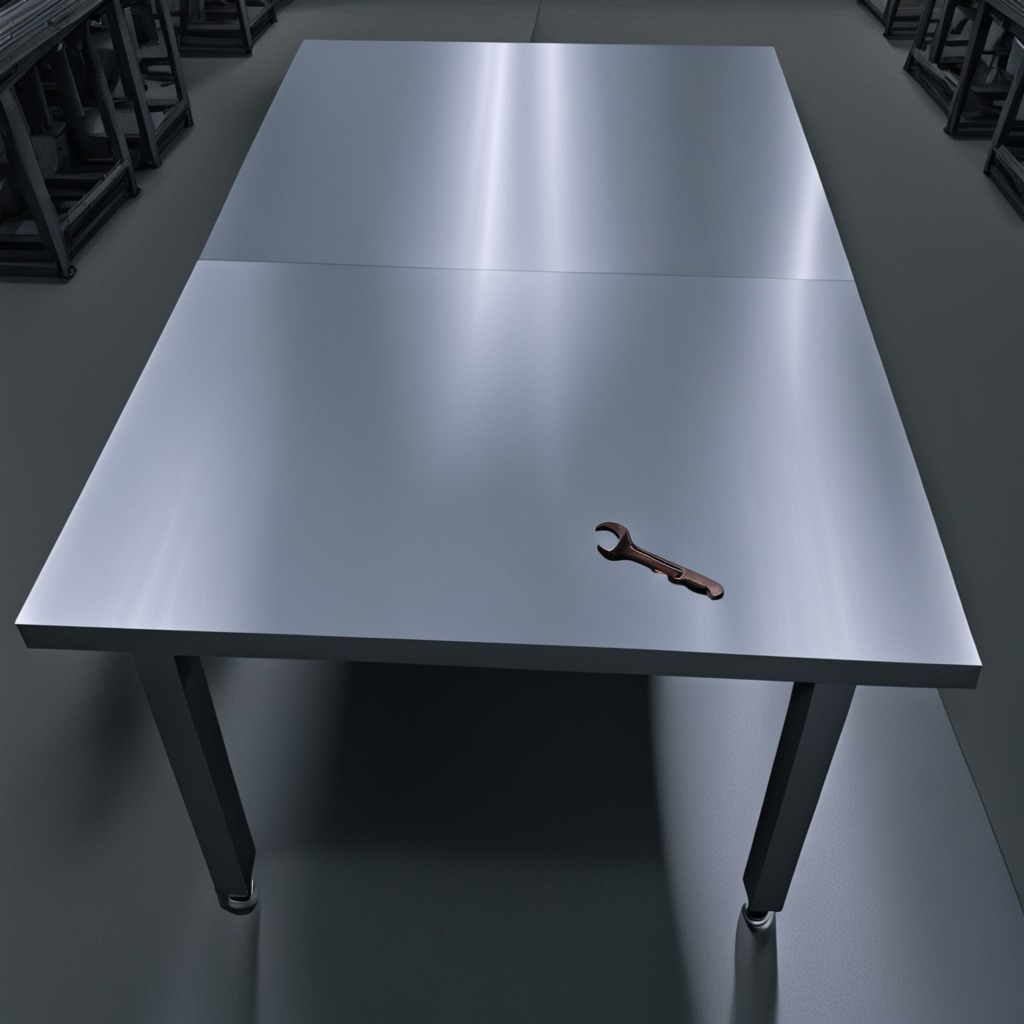
An wrench is lying on a clean empty table in a basement in the evening.